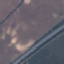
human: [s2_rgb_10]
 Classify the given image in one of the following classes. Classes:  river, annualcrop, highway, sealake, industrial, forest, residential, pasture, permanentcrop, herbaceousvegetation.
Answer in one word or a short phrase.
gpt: Highway